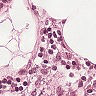
Metastatic tissue present: no